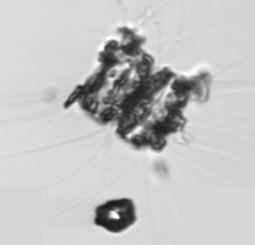
Label: Thalassiosira_TAG_external_detritus